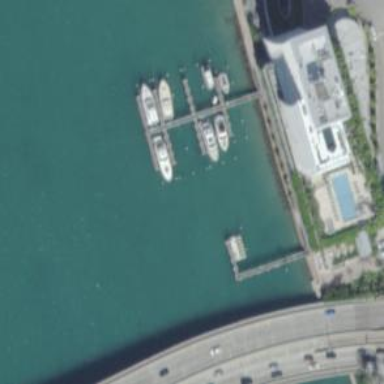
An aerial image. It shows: Man-made pier.